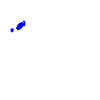
Particle: electron